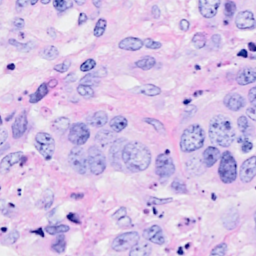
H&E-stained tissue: Breast